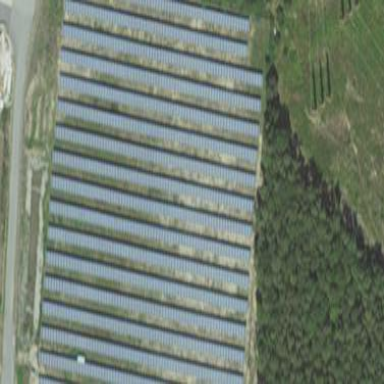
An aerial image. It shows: Solar photovoltaic power plant enclosed by fence. It generates electricity.